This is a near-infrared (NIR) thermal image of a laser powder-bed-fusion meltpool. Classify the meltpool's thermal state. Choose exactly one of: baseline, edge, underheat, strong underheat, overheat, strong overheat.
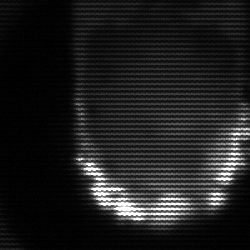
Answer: baseline